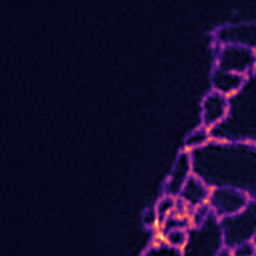
Label: Super-resolution ER image